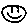
Label: smiley face